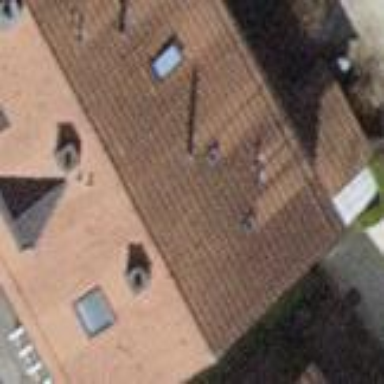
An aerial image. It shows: Building with tile roof.